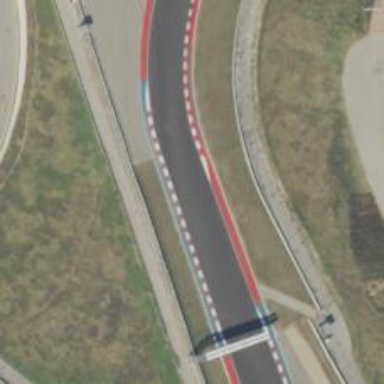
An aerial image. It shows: Asphalt raceway designed for motor sports.